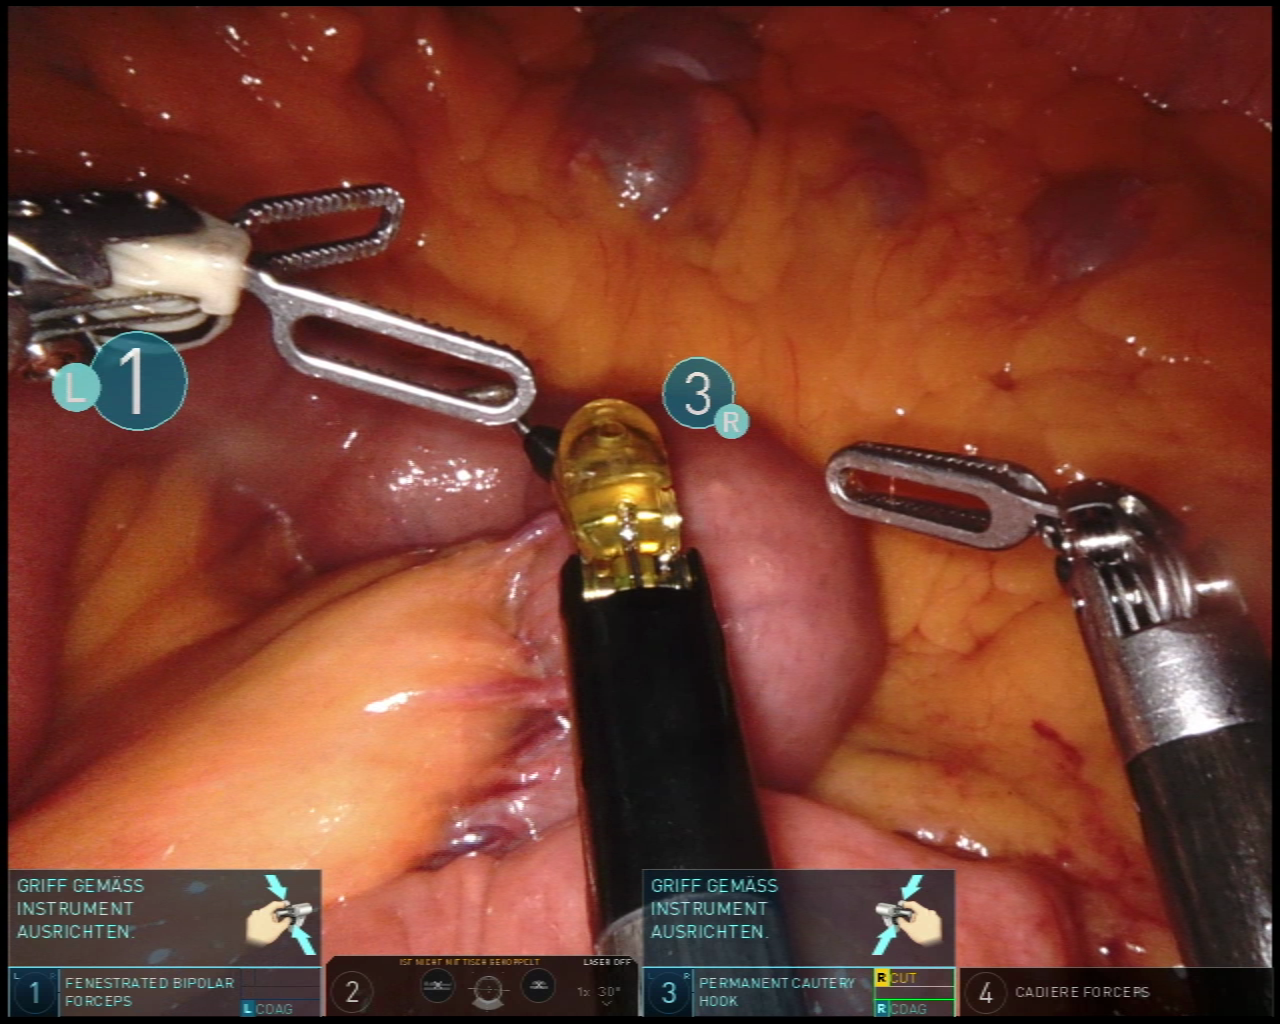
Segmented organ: small_intestine
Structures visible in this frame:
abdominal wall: no
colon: yes
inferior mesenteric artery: no
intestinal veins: no
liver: no
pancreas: no
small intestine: yes
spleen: no
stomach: no
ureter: no
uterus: no
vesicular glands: no